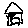
Label: house